Field crop: maize
Growth stage: 2
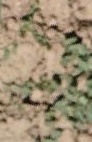
Species: convolvulus